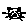
Label: cat